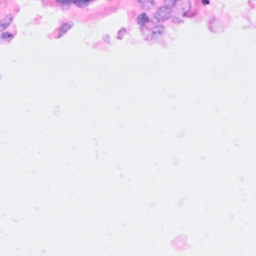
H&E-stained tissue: Breast